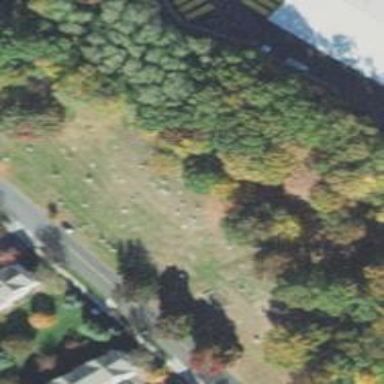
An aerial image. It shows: Private cemetery with the landuse designated as cemetery.